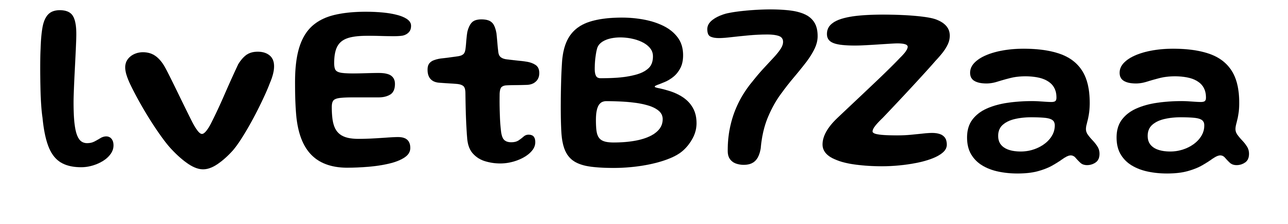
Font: Gluten_Medium